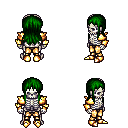
a pixel art fantasy rpg character, male body template, skeleton, gold arm armor, gold greaves, green unkempt hairstyle, gold boots, four views (front, back, left, right), 2x2 character sprite sheet, small pixel art, hard edges, no anti-aliasing